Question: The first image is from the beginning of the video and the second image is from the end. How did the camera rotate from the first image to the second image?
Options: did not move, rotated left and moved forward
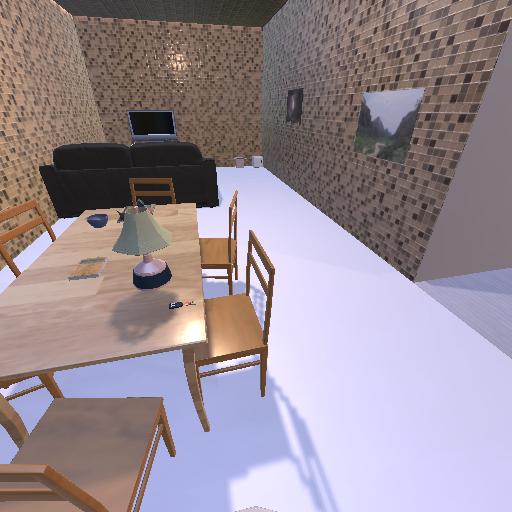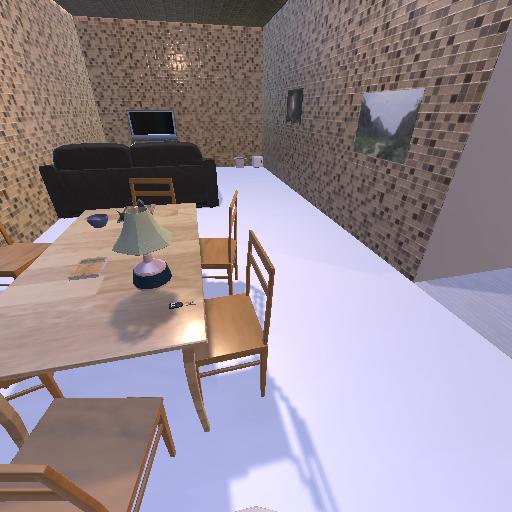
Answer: did not move